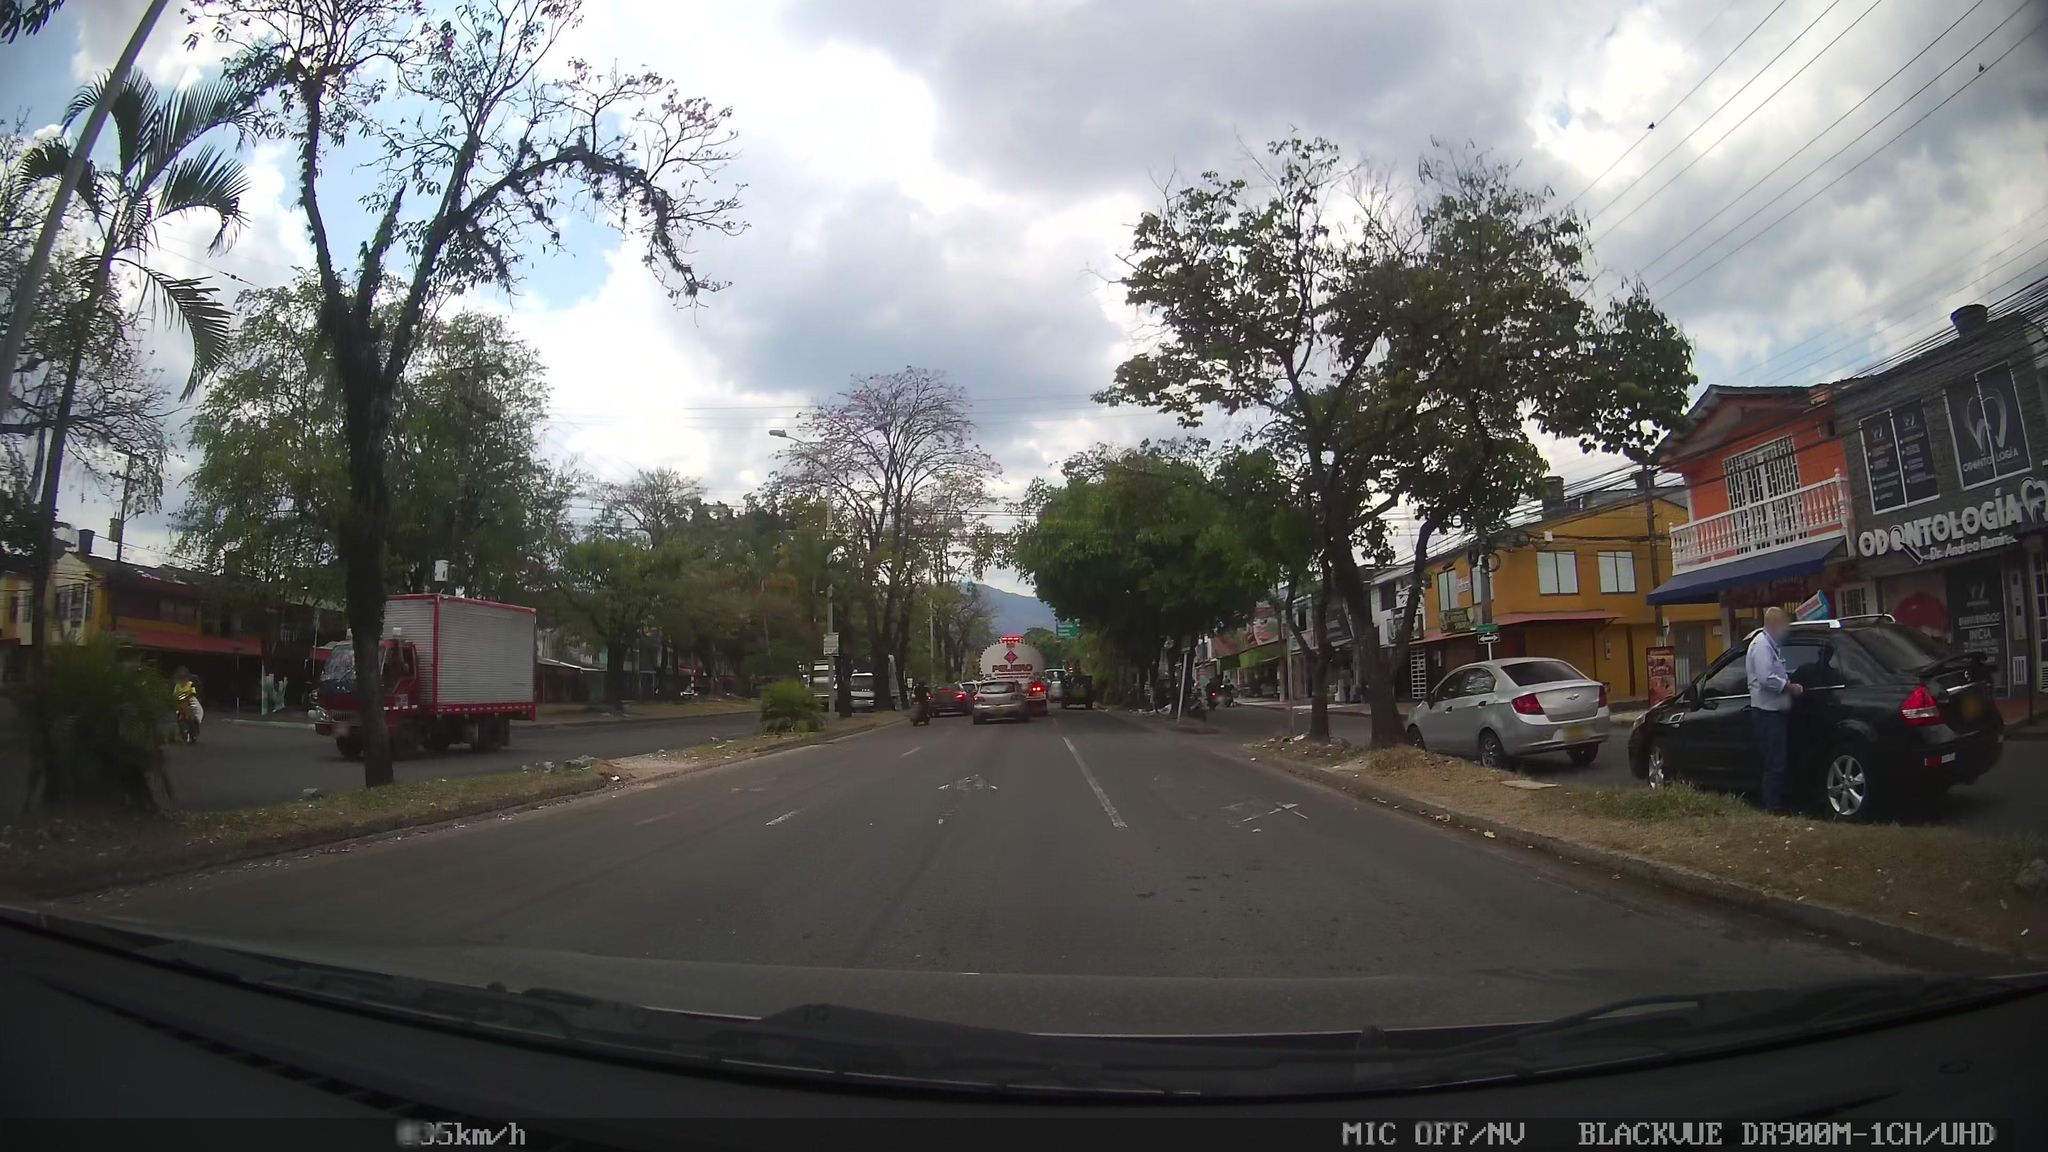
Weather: cloudy
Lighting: day
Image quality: good
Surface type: driving surface
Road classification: secondary
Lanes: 3.0
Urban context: urban centre
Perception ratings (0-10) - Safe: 4.38, Lively: 6.38, Beautiful: 7.94, Boring: 2.62, Depressing: 7.09, Wealthy: 0.85